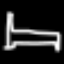
Label: bed